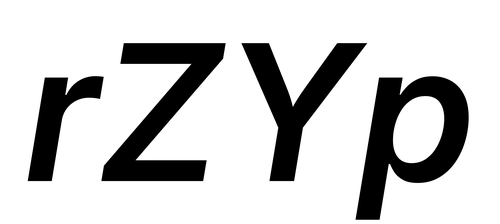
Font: Inter-Italic_SemiBold_Italic